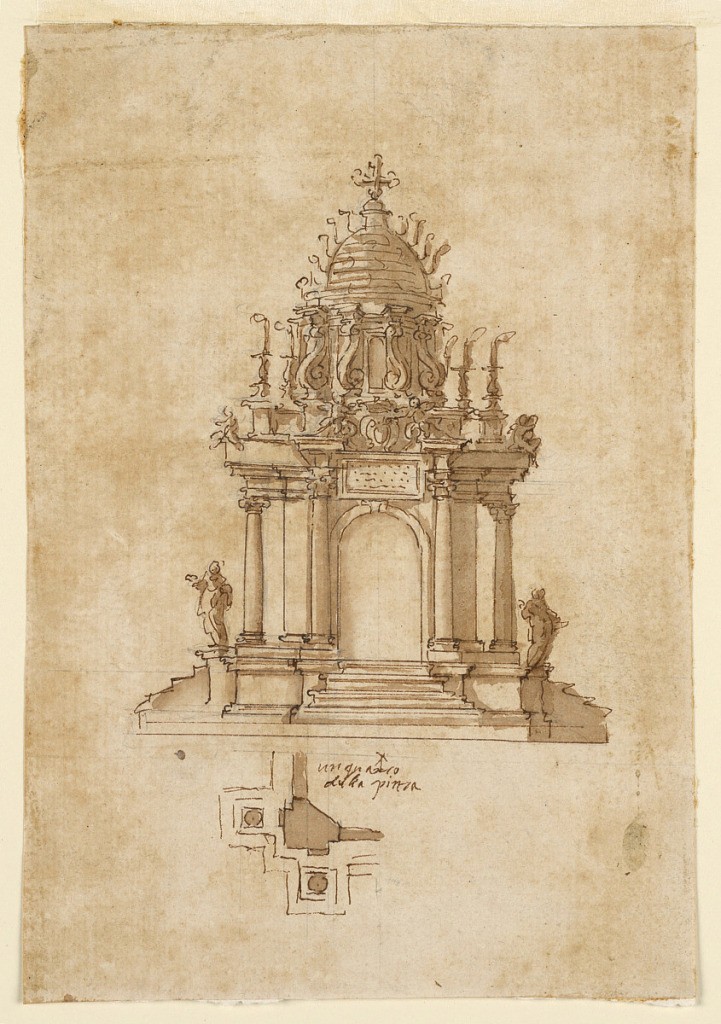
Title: Catafalque
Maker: Baldassare Longhena, 1598–1631
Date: ca. 1631
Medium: Pen and brown ink, brown wash Support: white laid paper laid down
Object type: Drawing
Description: Vertical format. The elevation and a quarter of the plan, ''un quatro/ della pi[a]nta are shown. A square domed pavilion with flight of four steps leading up to interior. Two statues flank the front. Angels sit upon corners of the broken pediment of the doorways. They support a crowned escutcheon over an inscription tablet at the front. Candlesticks on pedestals beside the base of drum. Candle brackets fastened to the dome.